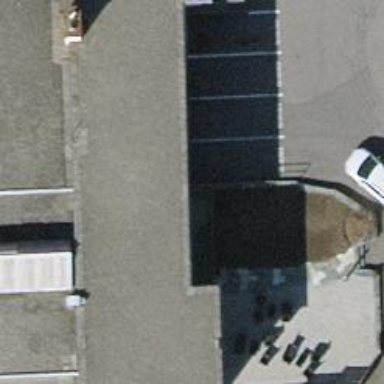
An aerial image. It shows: Parking area.